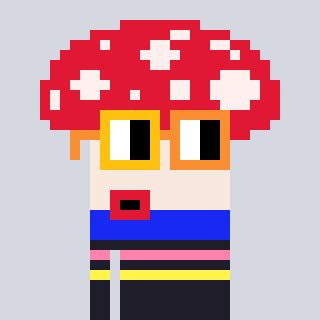
a pixel art character with square yellow and orange glasses, a mushroom-shaped head and a grayscale-colored body on a cool background